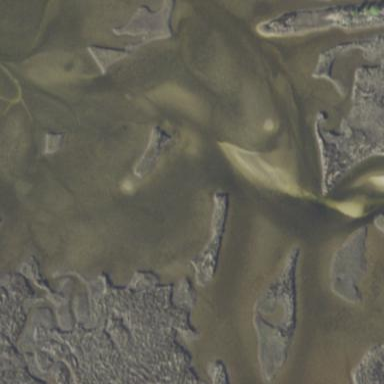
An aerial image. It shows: Tidalflat wetland.